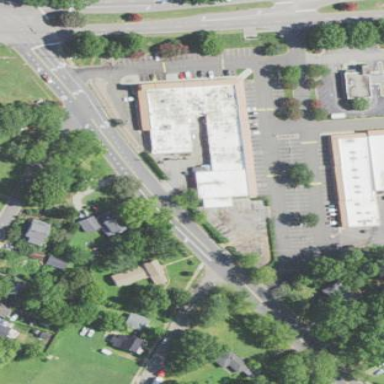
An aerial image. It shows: Commercial building.